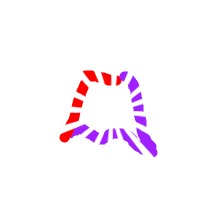
Shape: trapezoid